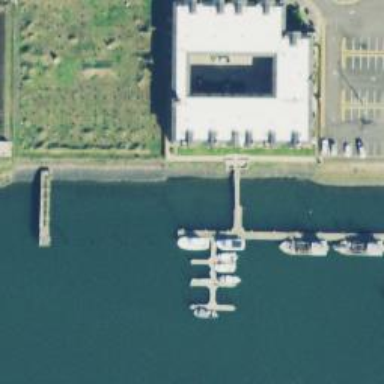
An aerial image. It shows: Pier with mooring facilities.